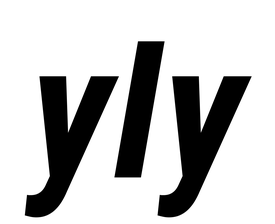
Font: Roboto-Italic_Condensed_Bold_Italic